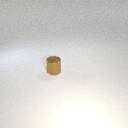
small brown metal cylinder